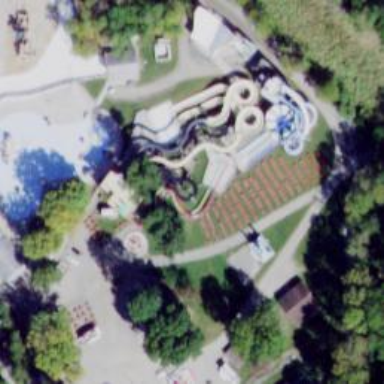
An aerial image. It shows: Tourism attraction featuring water slide.